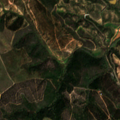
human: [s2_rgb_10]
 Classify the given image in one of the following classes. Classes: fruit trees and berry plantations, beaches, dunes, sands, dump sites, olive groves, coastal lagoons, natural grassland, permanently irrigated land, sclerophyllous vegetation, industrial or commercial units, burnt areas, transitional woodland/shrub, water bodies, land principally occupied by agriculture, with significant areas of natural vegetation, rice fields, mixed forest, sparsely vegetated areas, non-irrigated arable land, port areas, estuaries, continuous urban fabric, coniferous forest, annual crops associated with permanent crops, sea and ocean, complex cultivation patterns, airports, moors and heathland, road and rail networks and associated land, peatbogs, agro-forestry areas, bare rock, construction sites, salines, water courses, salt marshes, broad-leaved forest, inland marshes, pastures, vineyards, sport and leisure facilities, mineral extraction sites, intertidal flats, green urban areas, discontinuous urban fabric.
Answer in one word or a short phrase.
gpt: pastures, broad-leaved forest, transitional woodland/shrub